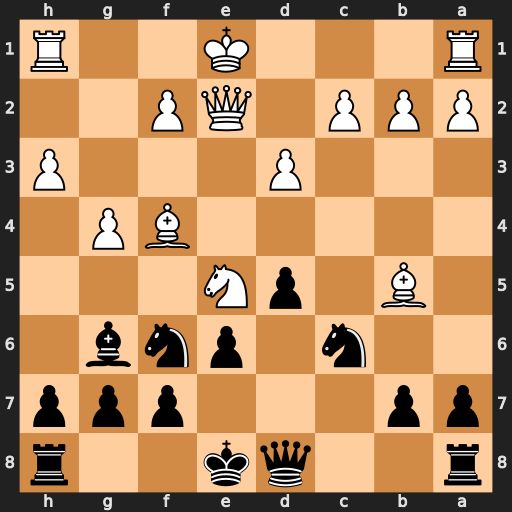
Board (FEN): r2qk2r/pp3ppp/2n1pnb1/1B1pN3/5BP1/3P3P/PPP1QP2/R3K2R
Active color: b
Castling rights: KQkq
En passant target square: -
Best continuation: Qa5+ Qd2 Qxb5